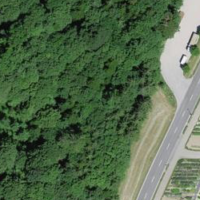
EUNIS habitat code: 43
Species observed at this site:
Sinapis alba